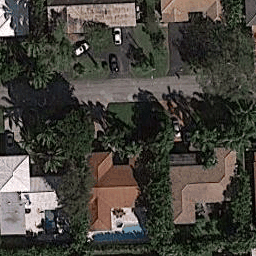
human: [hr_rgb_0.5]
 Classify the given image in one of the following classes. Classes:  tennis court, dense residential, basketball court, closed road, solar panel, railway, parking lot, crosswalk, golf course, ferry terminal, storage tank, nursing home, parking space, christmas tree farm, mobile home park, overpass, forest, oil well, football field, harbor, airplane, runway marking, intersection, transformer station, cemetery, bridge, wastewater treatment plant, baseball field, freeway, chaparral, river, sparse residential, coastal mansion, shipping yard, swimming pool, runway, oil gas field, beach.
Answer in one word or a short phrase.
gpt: coastal mansion